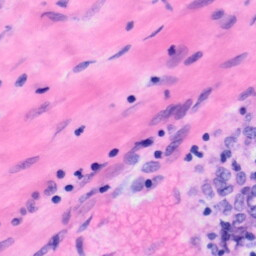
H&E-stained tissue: Liver